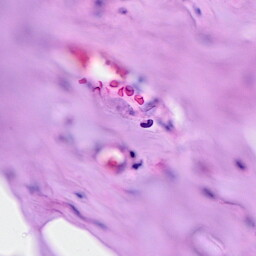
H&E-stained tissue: Breast